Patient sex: M
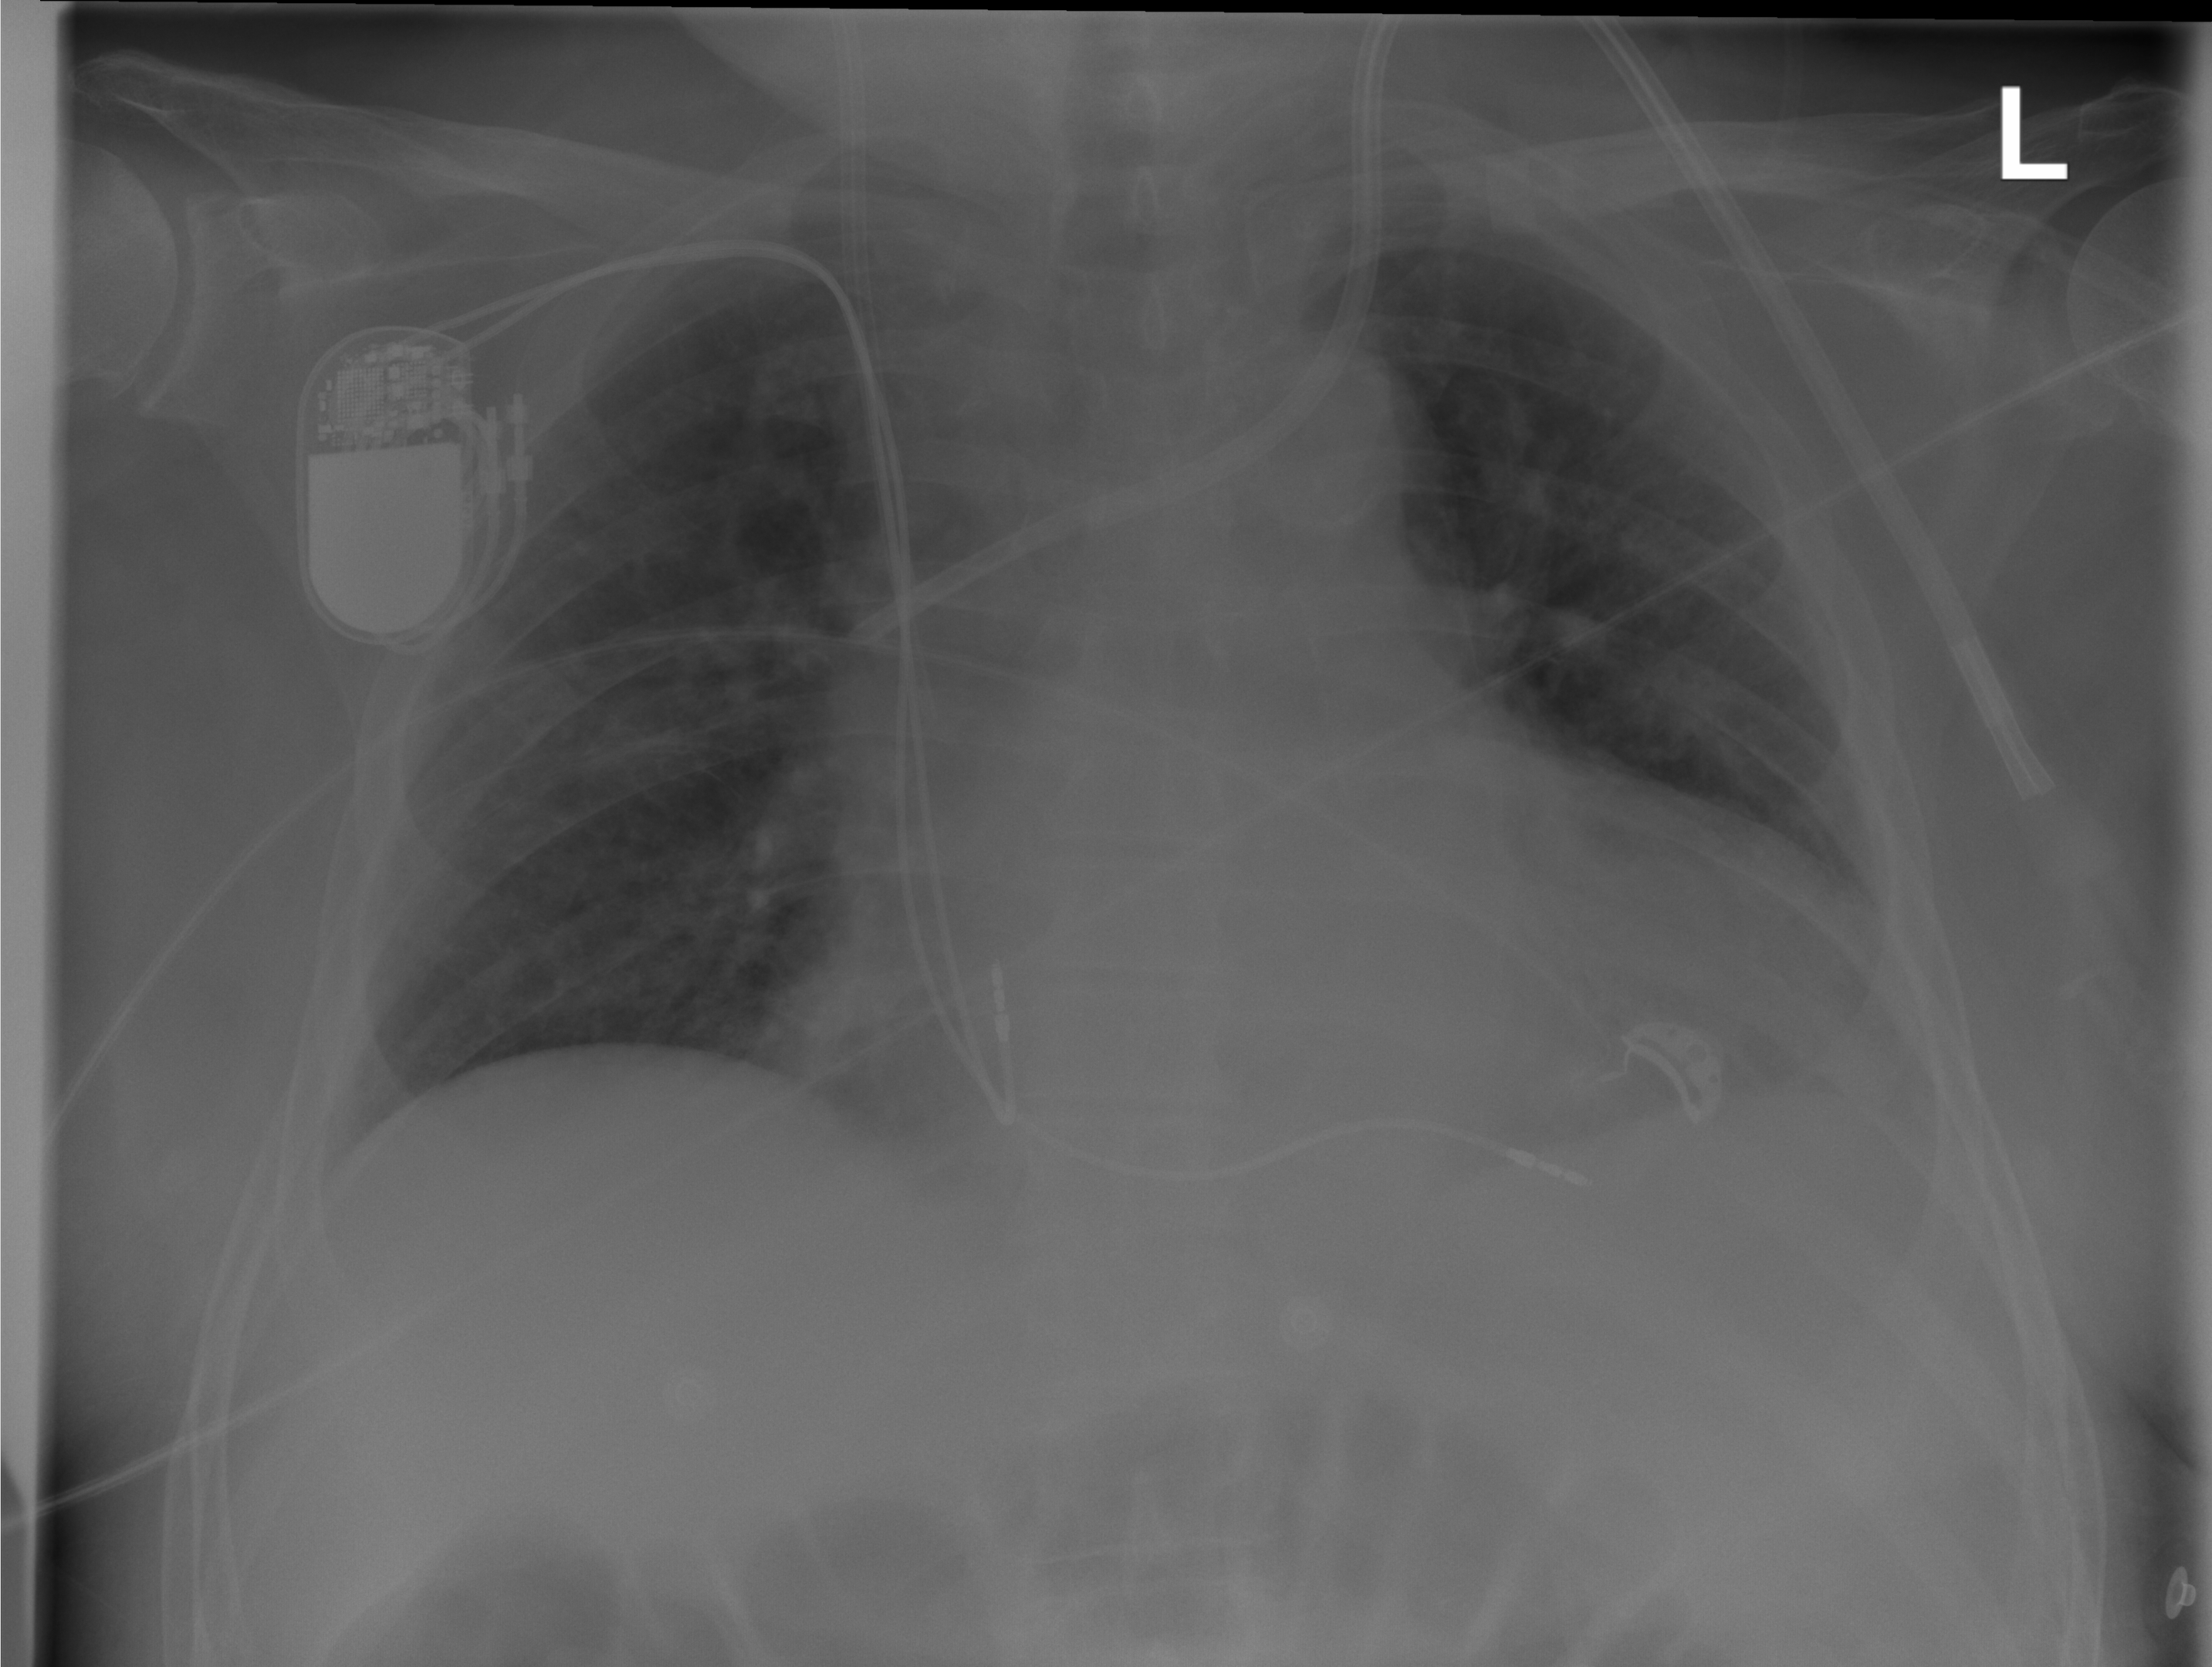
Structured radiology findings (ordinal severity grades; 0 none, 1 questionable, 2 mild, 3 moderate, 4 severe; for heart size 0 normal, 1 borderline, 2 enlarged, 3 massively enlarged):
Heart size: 2
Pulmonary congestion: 2
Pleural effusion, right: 0
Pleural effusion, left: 1
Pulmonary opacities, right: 0
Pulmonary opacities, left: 0
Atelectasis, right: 0
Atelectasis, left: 0